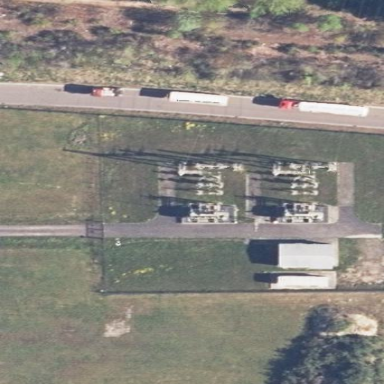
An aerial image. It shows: Outdoor industrial power substation.